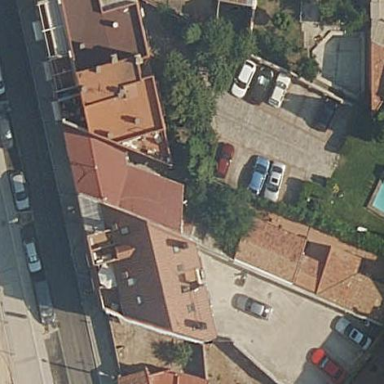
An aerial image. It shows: View of apartment building.